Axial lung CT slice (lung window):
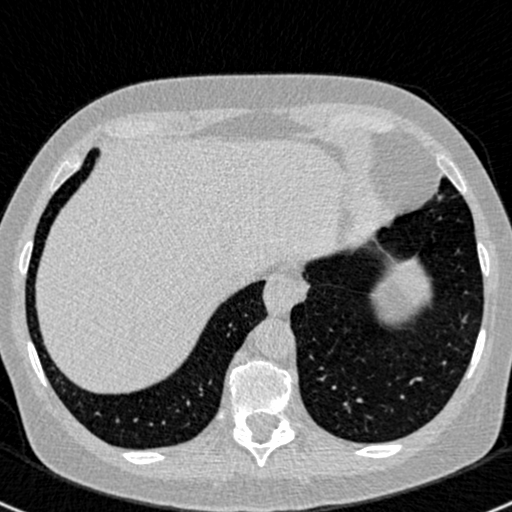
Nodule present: no